Interaction volume radius: 10 \u00c5
Interaction volume height: 50 \u00c5
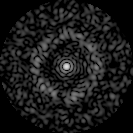
Disorder parameter: 0.8262